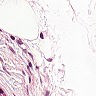
Metastatic tissue present: no